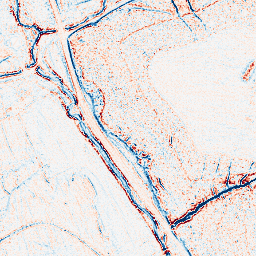
Category: edge_preserving
Decomposition family: bilateral
Decomposition parameters: d: 5
sigma_color: 50
sigma_space: 150
Upsampling method: linear_exact
Upsampling parameters: scale: 8
Upsampling scale: 8